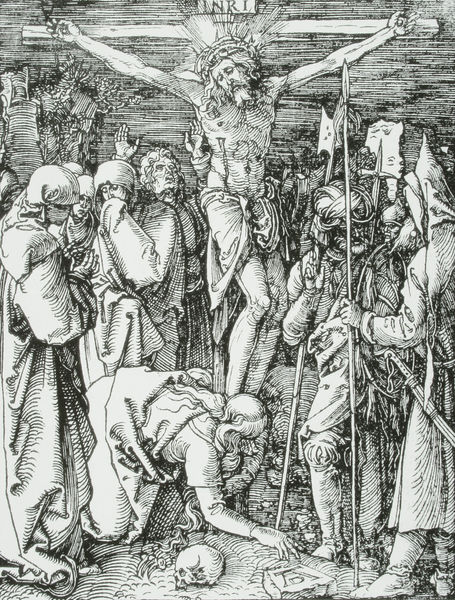
Titel: Kleine Passion - Christus am Kreuz
Künstler: Albrecht Dürer
Standort: viele Standorte
Institution: Seriendruck
Schlagwörter: hand, kopf, körper, lendenschurz, mann, nackt, schatten, wunde, frauen, menschen, frau, grau, haar, licht, männer, zeichnung, schleier, tuch, bart, johannes, schädel, stein, tod, tot, trauer, hände, signatur, wache, erde, boden, gewänder, krone, renaissance, fahne, grafik, linien, lanze, soldaten, inschrift, nabel, faltenwurf, ad, knochen, schild, blut, bücken, lendentuch, suchen, kreuz, weinen, druck, schnitt, druckgrafik, monogramm, schraffur, radierung, schrafur, stich, greifen, militär, schwert, waffen, soldat, beschriftung, hauben, beten, römer, heiligenschein, totenkopf, nimbus, christus, jesus, kreuzigung, ostern, wundmale, leid, schmerz, kruzifix, hellebarde, lanzen, speer, speere, dürer, jünger, maria, kupferstich, magdalena, totenschädel, beweinung, christen, maria magdalena, turban, wachen, dornenkrone, ikone, tränen, kaputze, erlösung, sultan, kapuze, weinend, juden, albrecht, passion, orientale, folge, seitenwunde, judas, kapuzen, golgatha, inri, klage, kreuzweg, schrafiert, grabschen, dreinageltypus, christus am kreuz, pieke, kleine passion, beweining, beweinung christi, dornekrone, holzschnittt, ikon, inshrift, krist, landschanft, menschen traurig kreuz, schluchzen, tirfdruck, gläubiger, a, d, chreistus, jez